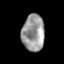
Tissue: prostate
Cell type: B cells
Senescence score: 0.3563
Nuclear area (px): 799
Mean DAPI intensity: 154.821